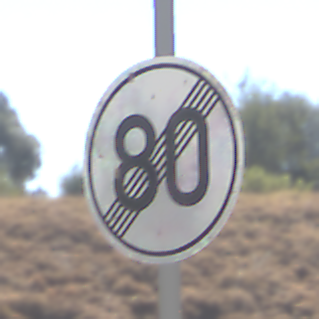
Verkehrszeichen: EndeGeschwindigkeit80
Umgebung: Outdoor, RoadRail
Tageszeit: Midday
Wetter: Clear
Licht: Natural
Jahreszeit: Summer
Kontrast: HighContrast